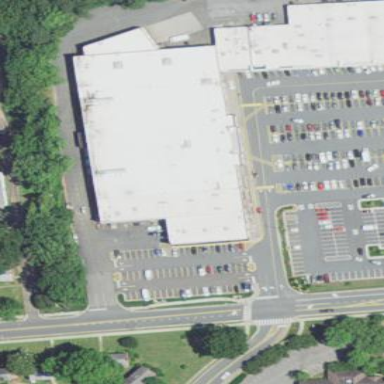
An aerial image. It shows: Retail building.